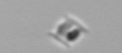
Label: Bacillariophyceae_morphotype1